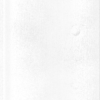
Label: dusty